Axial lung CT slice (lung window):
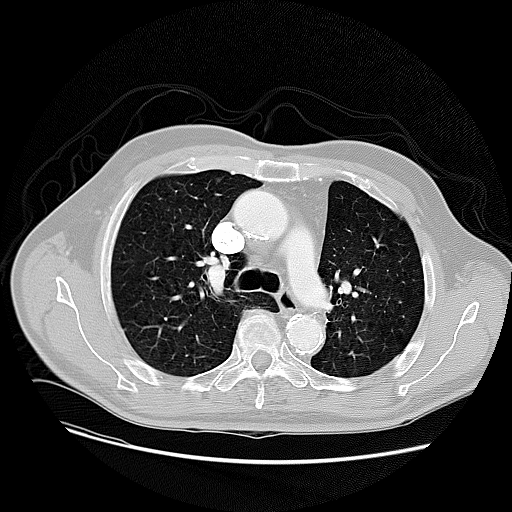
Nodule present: no